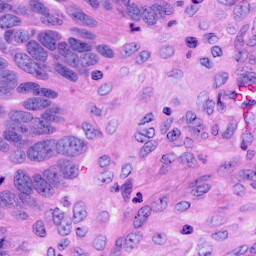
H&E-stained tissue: Ovarian